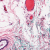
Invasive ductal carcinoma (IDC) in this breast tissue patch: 0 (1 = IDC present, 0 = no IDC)